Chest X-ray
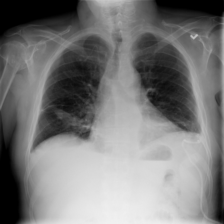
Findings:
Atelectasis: positive
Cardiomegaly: negative
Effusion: positive
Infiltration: negative
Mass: negative
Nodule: negative
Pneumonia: negative
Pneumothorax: negative
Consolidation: negative
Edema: negative
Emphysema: negative
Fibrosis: negative
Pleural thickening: negative
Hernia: negative